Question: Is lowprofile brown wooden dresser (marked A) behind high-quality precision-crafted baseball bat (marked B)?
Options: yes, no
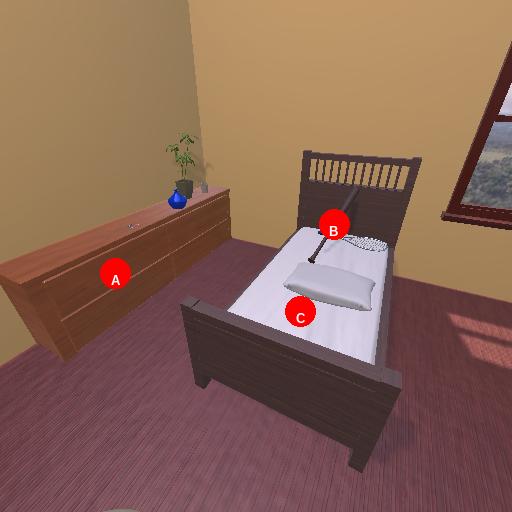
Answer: yes